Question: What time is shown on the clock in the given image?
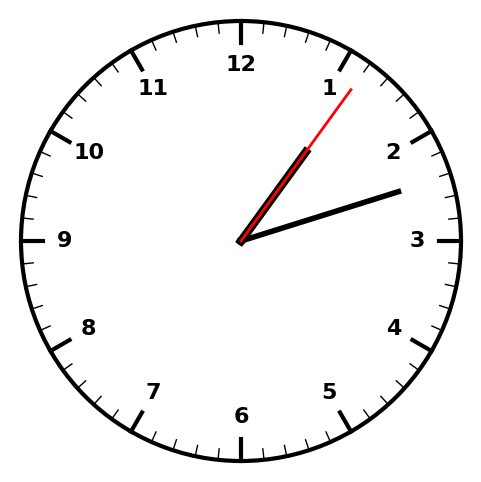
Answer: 01:12:06